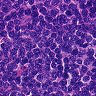
Metastatic tissue present: no